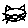
Label: cat